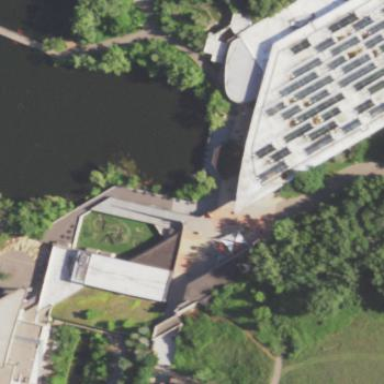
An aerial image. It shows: Civic building.